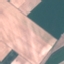
Land use / land cover class: AnnualCrop